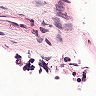
Metastatic tissue present: no